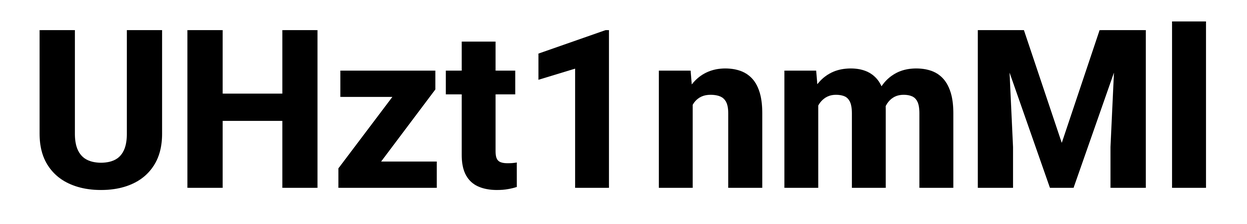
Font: Roboto_ExtraBold